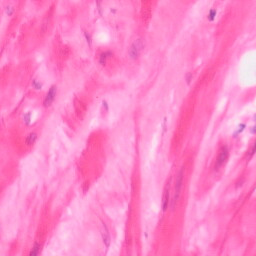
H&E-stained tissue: Colon